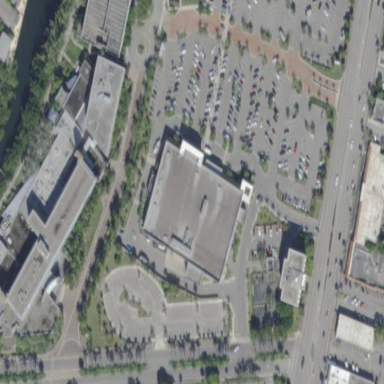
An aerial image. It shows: Supermarket located in building.